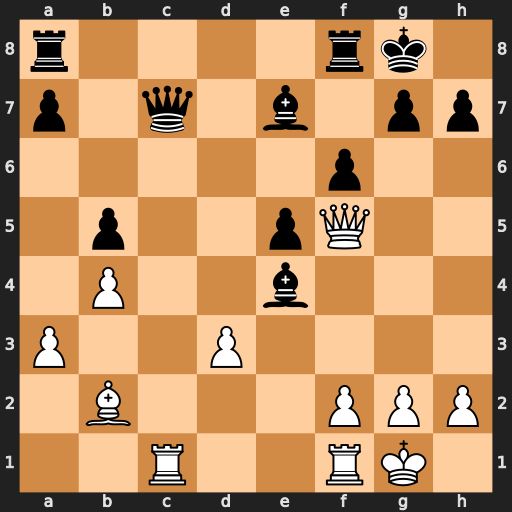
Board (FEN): r4rk1/p1q1b1pp/5p2/1p2pQ2/1P2b3/P2P4/1B3PPP/2R2RK1
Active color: w
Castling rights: -
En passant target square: -
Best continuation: Qe6+ Kh8 Rxc7